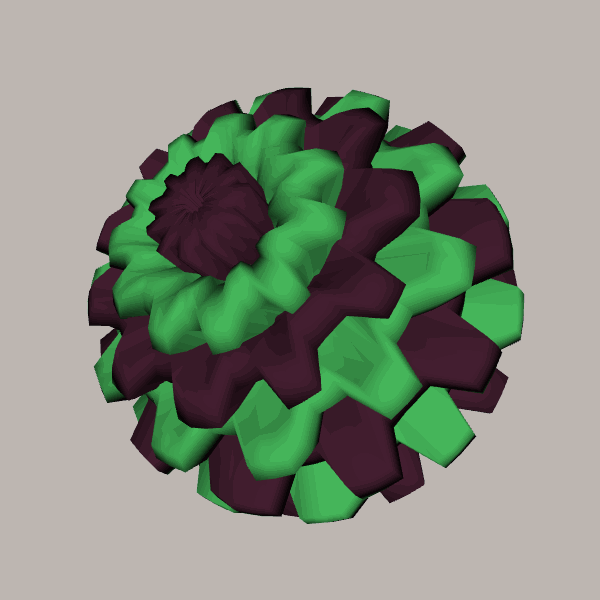
Background: light